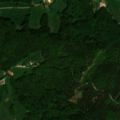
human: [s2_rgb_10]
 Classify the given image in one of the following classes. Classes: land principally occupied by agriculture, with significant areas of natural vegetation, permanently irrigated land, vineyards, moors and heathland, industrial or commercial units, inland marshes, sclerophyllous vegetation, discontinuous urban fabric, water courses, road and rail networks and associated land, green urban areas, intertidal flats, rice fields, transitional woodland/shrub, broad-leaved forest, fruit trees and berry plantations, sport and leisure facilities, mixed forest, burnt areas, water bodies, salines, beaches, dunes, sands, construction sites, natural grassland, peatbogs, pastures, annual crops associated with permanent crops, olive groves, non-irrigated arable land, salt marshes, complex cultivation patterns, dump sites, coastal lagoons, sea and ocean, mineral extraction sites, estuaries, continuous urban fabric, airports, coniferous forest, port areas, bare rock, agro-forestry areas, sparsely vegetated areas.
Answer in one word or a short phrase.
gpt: non-irrigated arable land, pastures, complex cultivation patterns, broad-leaved forest, mixed forest